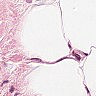
Metastatic tissue present: no